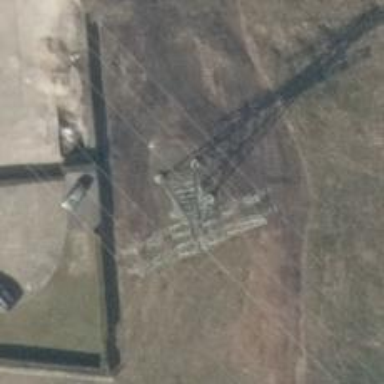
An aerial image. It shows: Power tower.